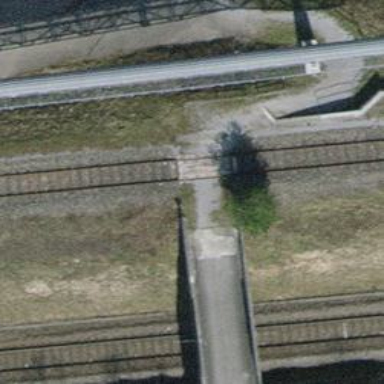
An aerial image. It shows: Railway level crossing.